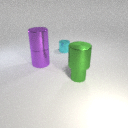
small cyan metal cylinder to the left of small green metal cylinder